Question: This is a known area and OpenCV might well be involved, but still to start from the scratch.
How has something like Evernote's scannable app been developed. I mean, how does it automatically recognize a document using a camera and then extract it.
What are the UIKit frameworks involved here and what are the libraries that may have been used. Or any nice articles or blogs. How does one go about understanding this.

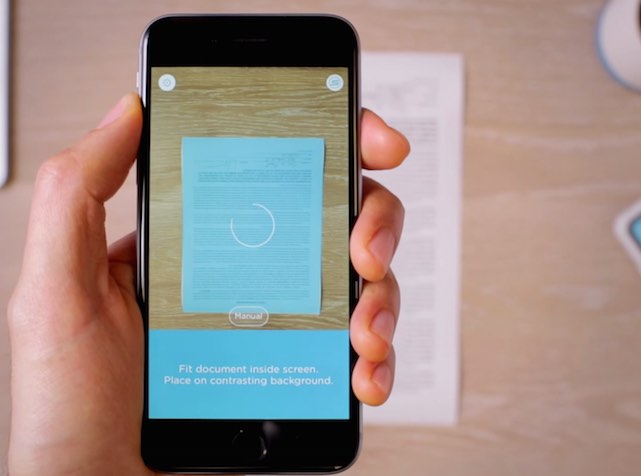
Answer: <URL> tutorial is what you might be needing. Although, this tutorial is in Python but all these function are available in iOS bindings.

Once, you have the ROI i.e. the page, you should run OCR to detect the characters. For this you can use Tesseract and <URL> tutorial might be helpful.